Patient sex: F
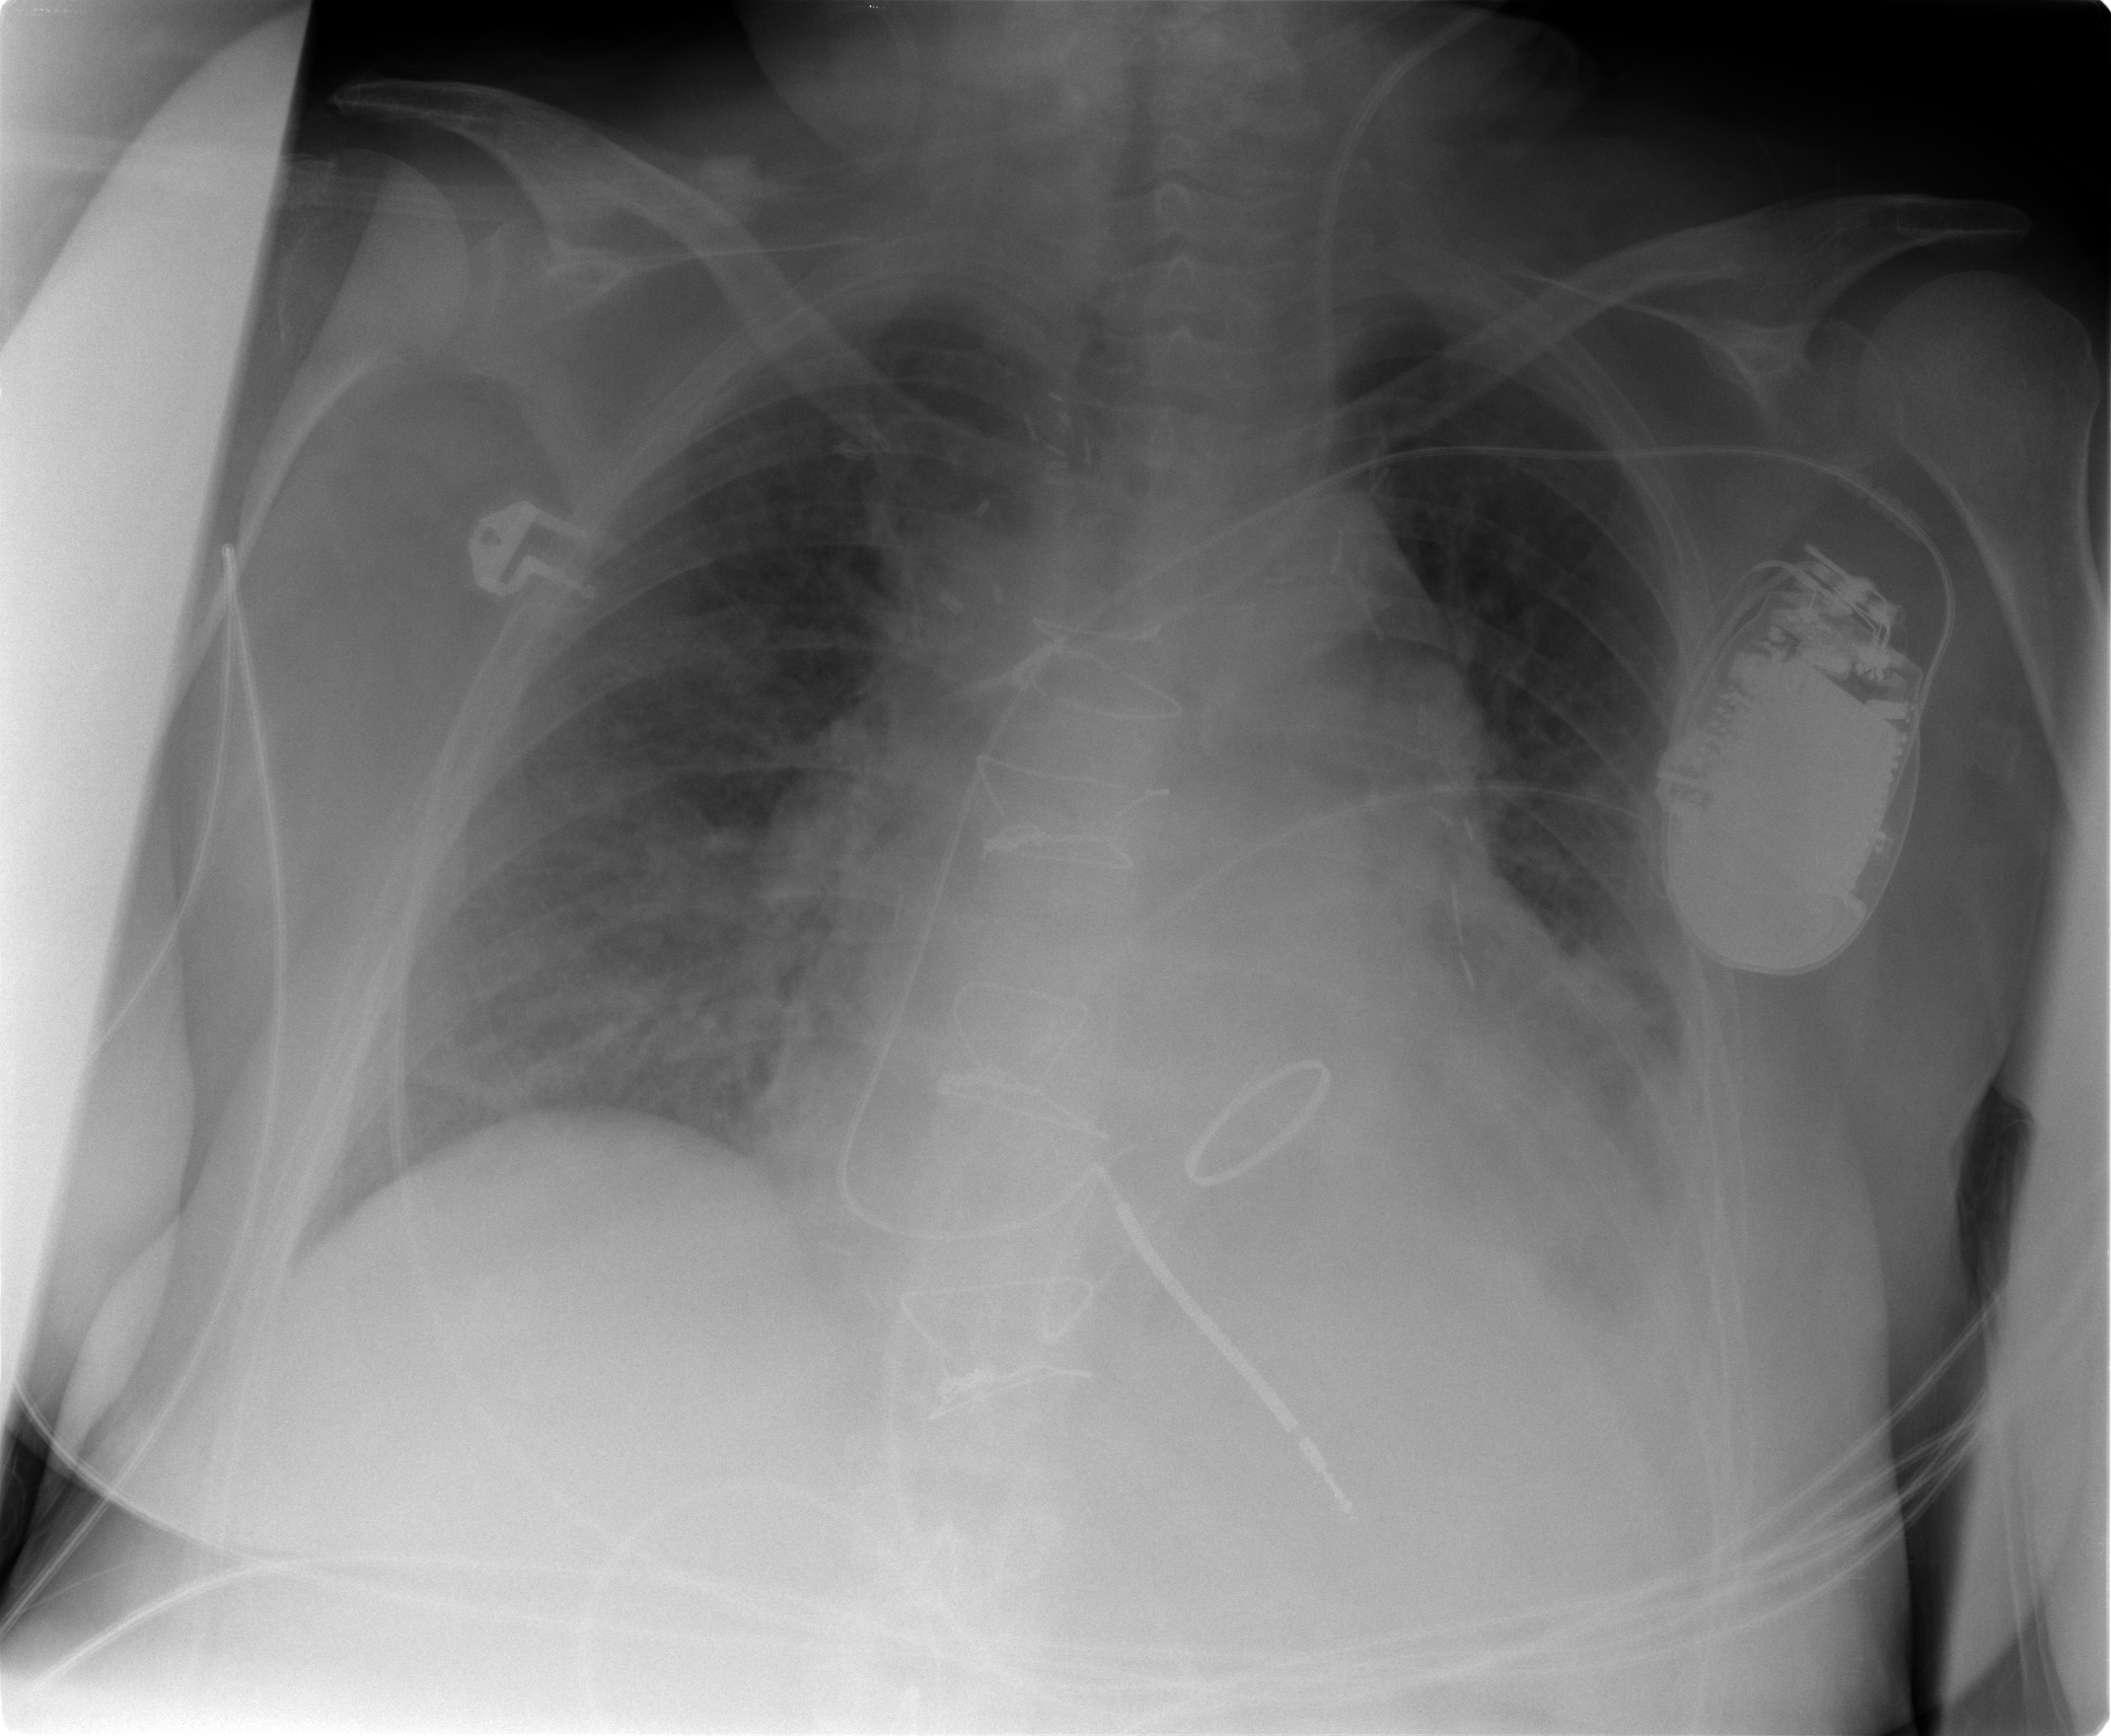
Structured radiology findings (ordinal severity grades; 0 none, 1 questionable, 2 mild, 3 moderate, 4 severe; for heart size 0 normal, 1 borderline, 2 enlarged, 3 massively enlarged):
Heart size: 2
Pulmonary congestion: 2
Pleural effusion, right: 1
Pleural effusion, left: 2
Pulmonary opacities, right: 0
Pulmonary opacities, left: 1
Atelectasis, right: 1
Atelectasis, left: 2